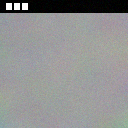
Screen state: on